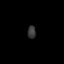
Tissue: skin
Cell type: Others
Senescence score: 0.7227
Nuclear area (px): 102
Mean DAPI intensity: 55.902